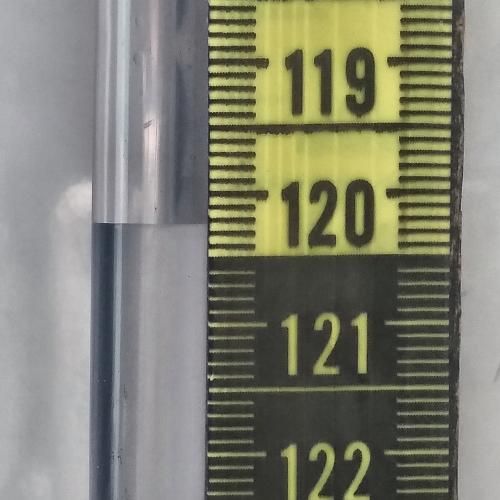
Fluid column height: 120.2 cm